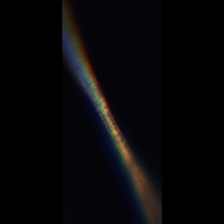
Taxon: Chaetoceros
Group: Diatoms